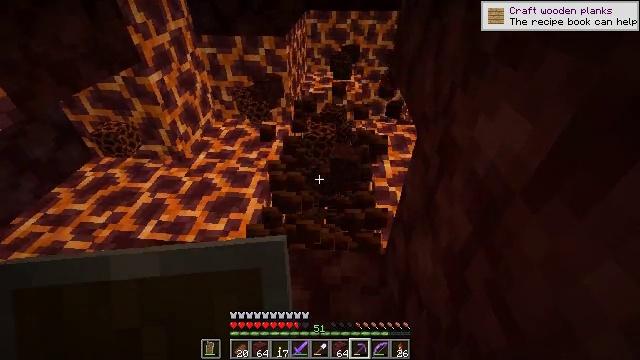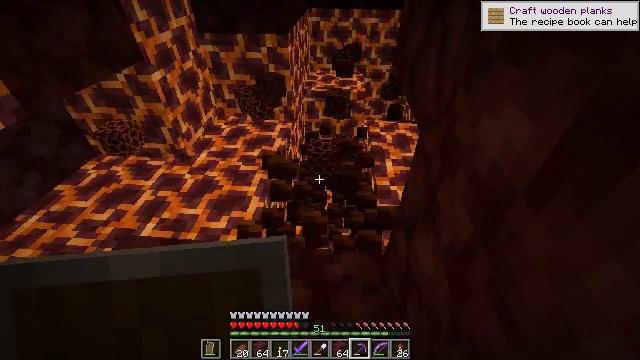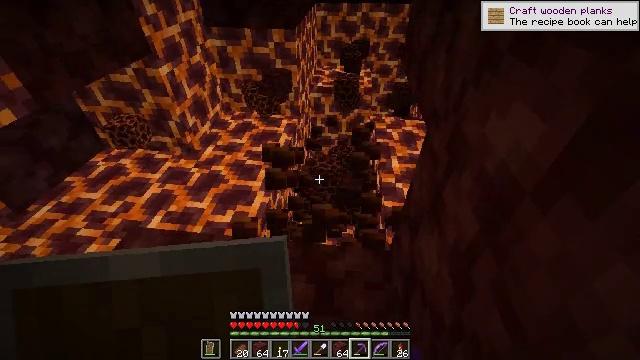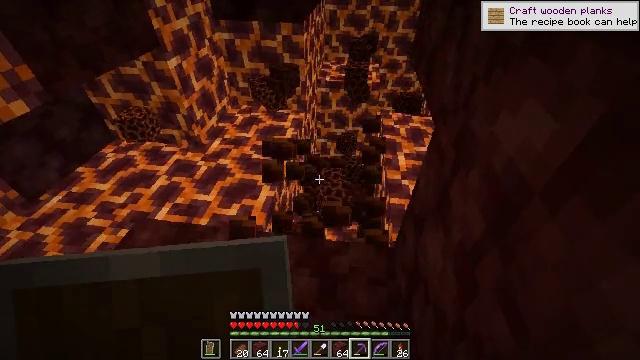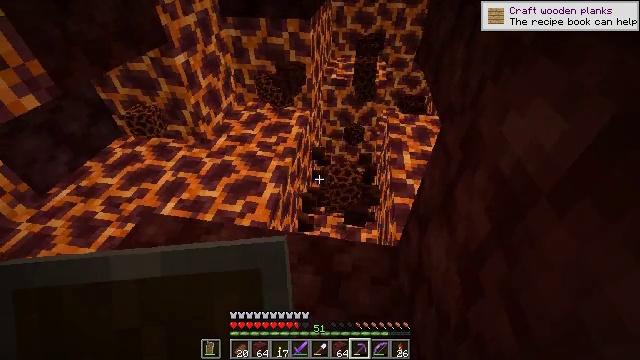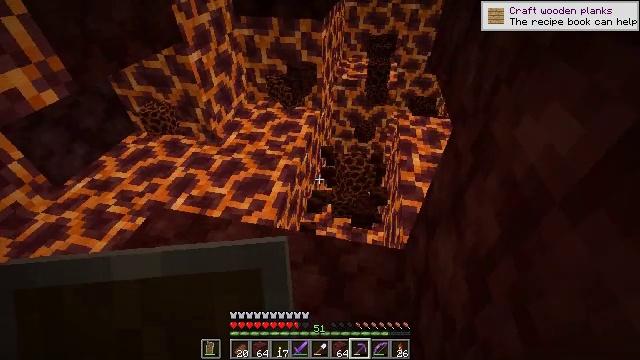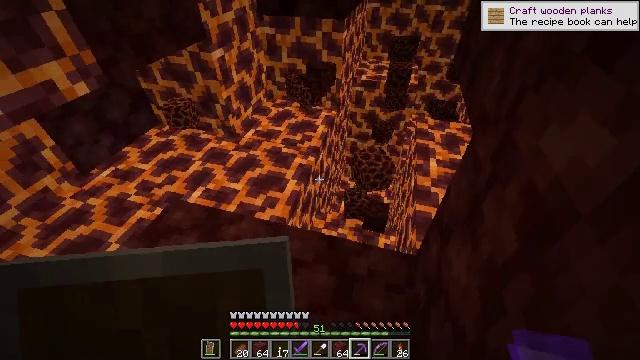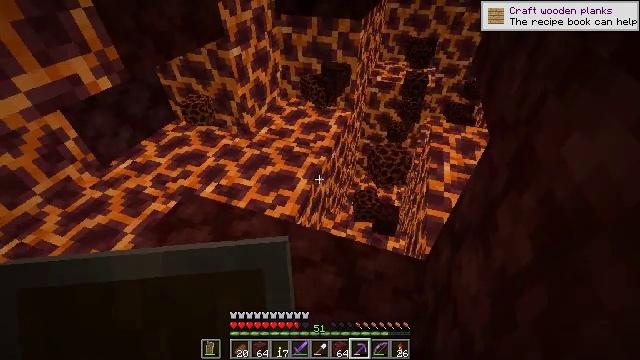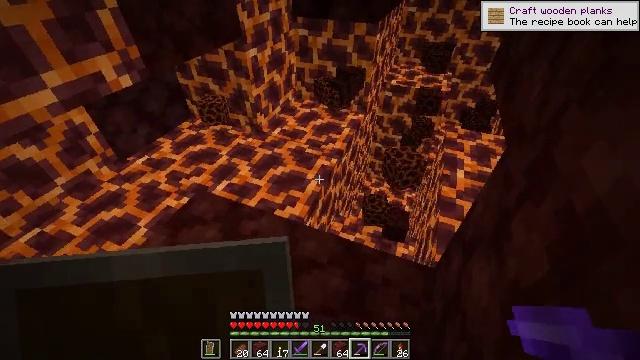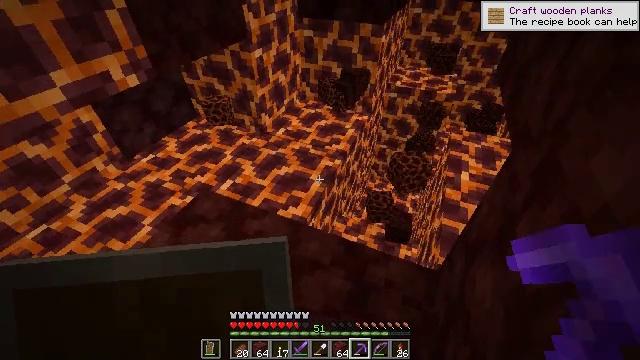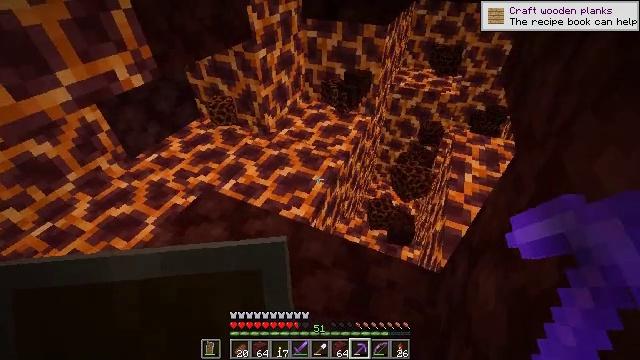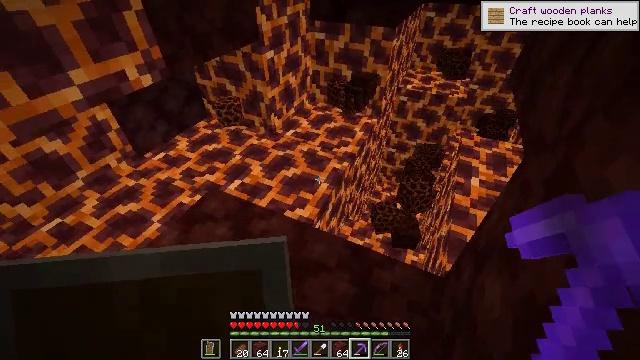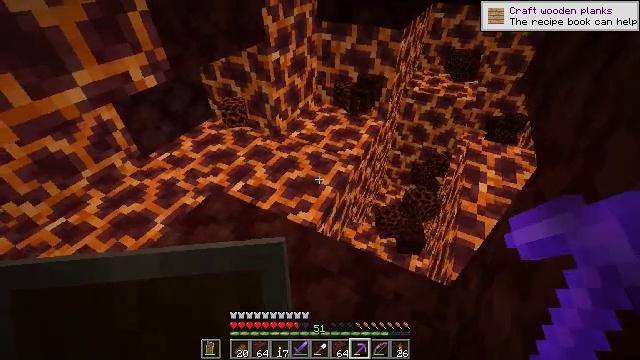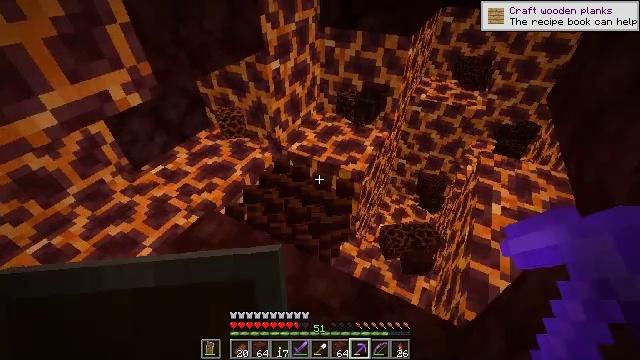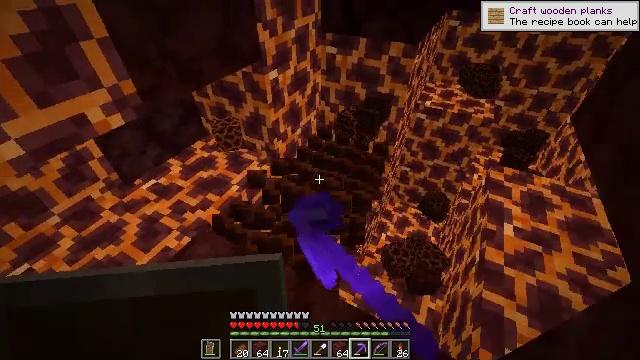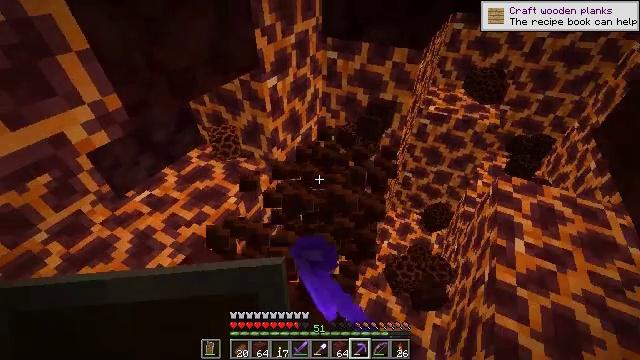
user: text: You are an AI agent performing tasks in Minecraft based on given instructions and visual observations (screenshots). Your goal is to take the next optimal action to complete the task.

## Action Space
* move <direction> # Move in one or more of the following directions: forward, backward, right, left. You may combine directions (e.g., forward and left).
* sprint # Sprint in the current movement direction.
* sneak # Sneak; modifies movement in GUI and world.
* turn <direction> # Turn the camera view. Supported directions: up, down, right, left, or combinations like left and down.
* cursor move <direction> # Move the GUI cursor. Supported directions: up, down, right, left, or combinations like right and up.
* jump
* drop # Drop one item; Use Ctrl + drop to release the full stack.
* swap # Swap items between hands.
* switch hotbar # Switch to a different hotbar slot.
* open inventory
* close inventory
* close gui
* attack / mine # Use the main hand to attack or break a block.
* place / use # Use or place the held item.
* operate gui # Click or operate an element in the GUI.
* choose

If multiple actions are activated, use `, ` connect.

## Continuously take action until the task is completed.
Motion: motion action
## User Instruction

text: Mine magma blocks for light and decoration.
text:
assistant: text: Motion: no_op
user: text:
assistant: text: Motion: turn left
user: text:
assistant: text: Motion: turn left and down
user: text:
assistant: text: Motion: turn left
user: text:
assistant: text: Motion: turn left
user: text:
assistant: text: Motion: turn left
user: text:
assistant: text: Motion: turn left
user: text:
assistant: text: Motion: turn left
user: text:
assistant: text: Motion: turn left
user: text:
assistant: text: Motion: no_op
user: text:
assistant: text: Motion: turn left
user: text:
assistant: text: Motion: move forward, turn left
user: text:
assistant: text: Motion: move forward, attack / mine
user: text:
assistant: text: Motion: move forward, attack / mine
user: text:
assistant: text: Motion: move forward, attack / mine
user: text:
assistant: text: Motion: attack / mine
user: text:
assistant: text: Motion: no_op
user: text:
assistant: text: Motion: turn right
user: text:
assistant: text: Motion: turn right and down
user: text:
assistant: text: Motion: turn right and down
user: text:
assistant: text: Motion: turn right and down
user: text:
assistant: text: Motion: turn right and down
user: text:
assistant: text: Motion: turn right and down
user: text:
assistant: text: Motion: turn right and down, attack / mine
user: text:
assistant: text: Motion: attack / mine
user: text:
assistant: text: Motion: attack / mine
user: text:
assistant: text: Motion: no_op
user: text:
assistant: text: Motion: no_op
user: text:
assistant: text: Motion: turn left and down
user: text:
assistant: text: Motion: turn left